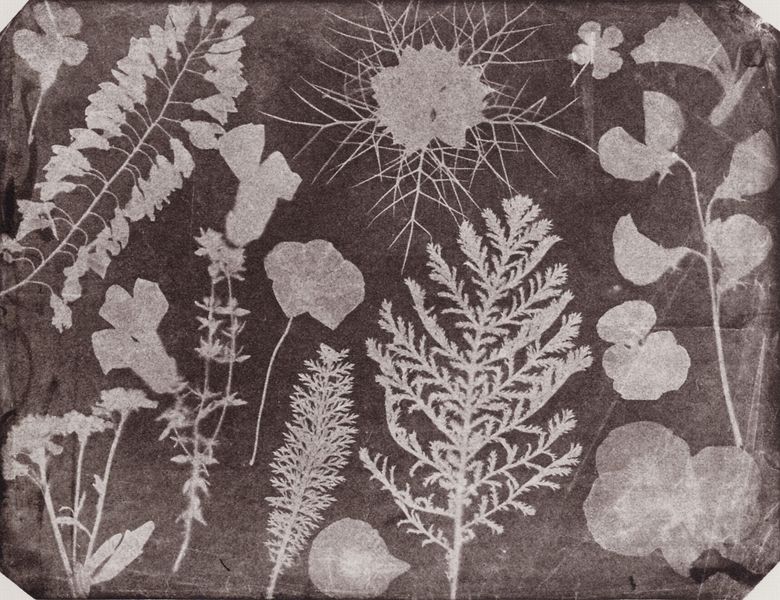
Titel: "Dessin photogéné"
Künstler: Hippolyte Bayard
Schlagwörter: baum, blätter, dunkel, feder, laub, schatten, weiß, bäume, äste, blume, blumen, grau, hell, licht, schwarz, zeichnung, blüte, blüten, gras, mode, muster, bild, ast, erde, gräser, halme, natur, zweige, blatt, pflanze, pflanzen, papier, formen, grafik, halm, monochrom, herbst, weis, silhouette, tannen, tapete, floral, farn, foto, fotografie, photographie, blütenblätter, stiel, stiele, belichtung, umriß, zweig, moos, mohn, stengel, kresse, druck, schwarzweiss, fichte, tanne, flora, stängel, ecken, flecken, gedeckt, negativ, runge, efeu, weissw, knospe, knospen, hellgrau, adern, blütenblatt, stachel, veilchen, kraut, gepresst, wicke, kräuter, kelche, abdruck, pflanzlich, trockenblumen, botanik, aufnahme, klee, drucke, kleeblatt, glockenblume, orchidee, farne, foren, cyan, wicken, ginko, herbarium, rispe, schafgarbe, dia, ästchen, röntgen, kyoto, lichtbild, scan, kapuzinerkresse, belichtet, pressen, lichtdruck, schadografie, unterschiede, egativ, isolation, jungfer in grün, raumnegation, rayogramm, schadographie, fotopapier, schafgabe, schwarz-wei, vlüten, durchleuchten, monotypie, radioaktiv, vegetablisch, umgekehrte schattenrisse vn pflanzen, fdarn, cyanotopie, radon, fuselig, salzpapier